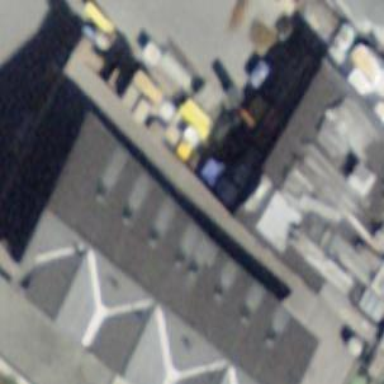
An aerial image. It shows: Wholesale shop.